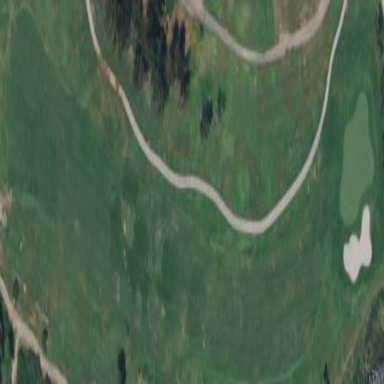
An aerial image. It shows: Golf fairway surrounded by grass.